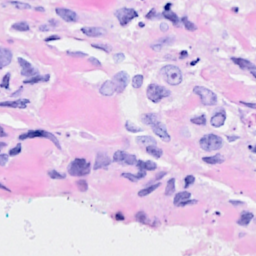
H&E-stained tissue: Breast